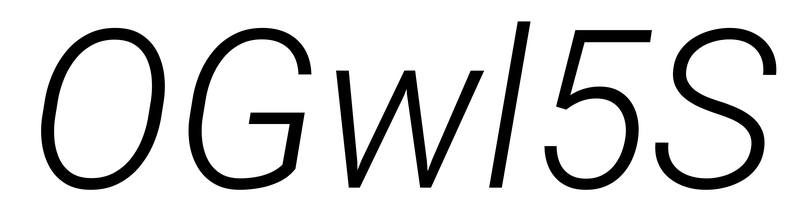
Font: Roboto-Italic_Light_Italic